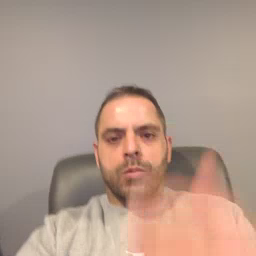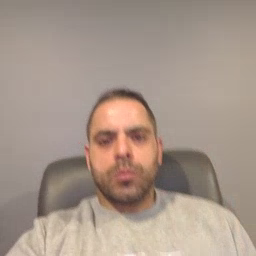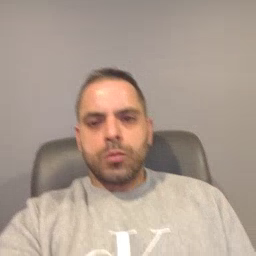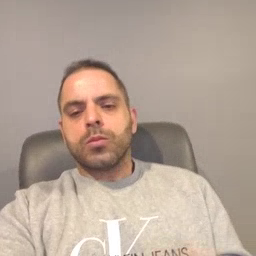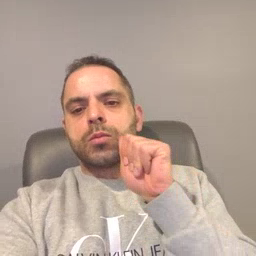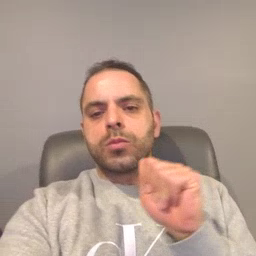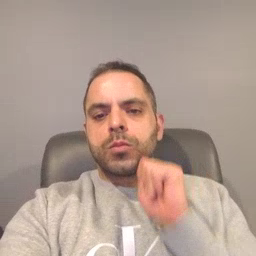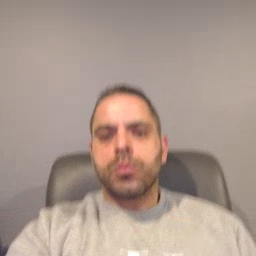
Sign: aunt